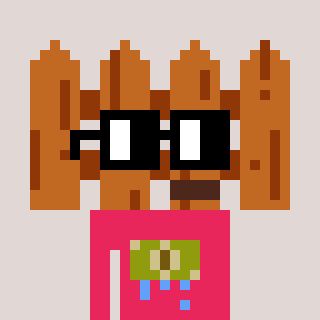
a pixel art character with square black glasses, a fence-shaped head and a redpinkish-colored body on a warm background